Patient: sex M, age 58
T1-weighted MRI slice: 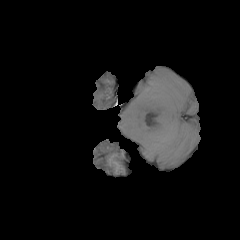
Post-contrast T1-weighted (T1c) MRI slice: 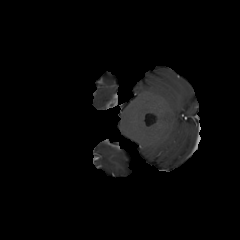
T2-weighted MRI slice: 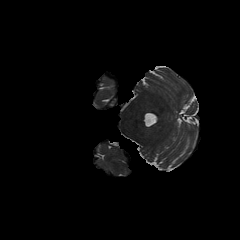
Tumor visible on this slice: no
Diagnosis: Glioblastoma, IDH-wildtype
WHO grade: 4